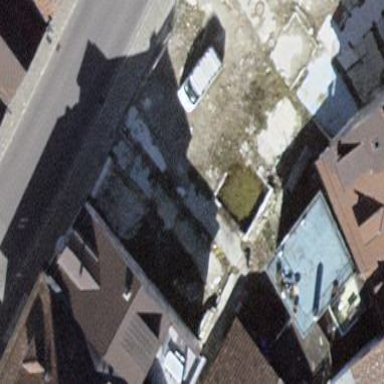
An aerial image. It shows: Damaged building.